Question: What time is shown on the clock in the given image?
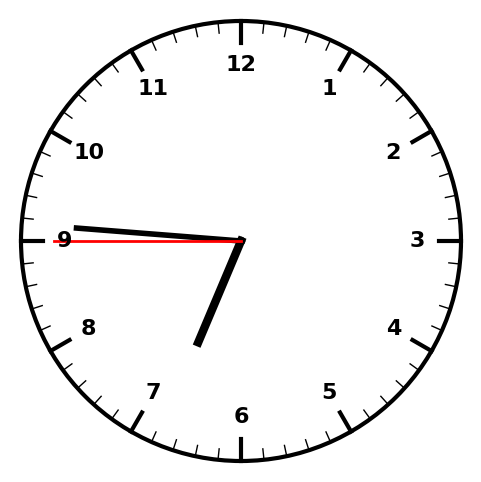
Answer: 06:45:45